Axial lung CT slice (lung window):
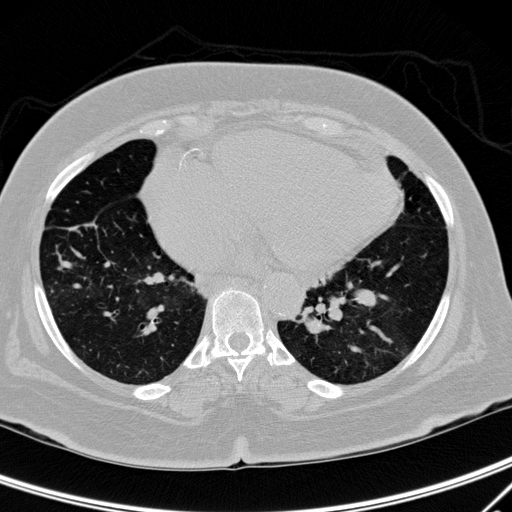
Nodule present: no